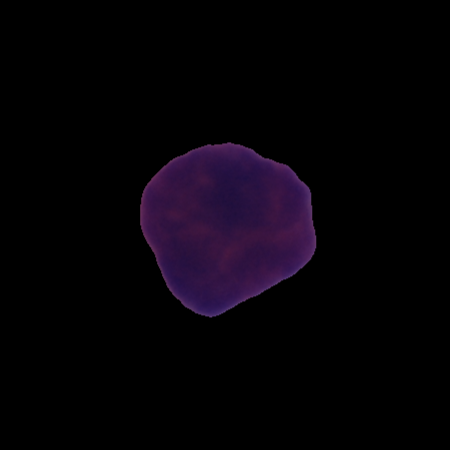
Label: cancer